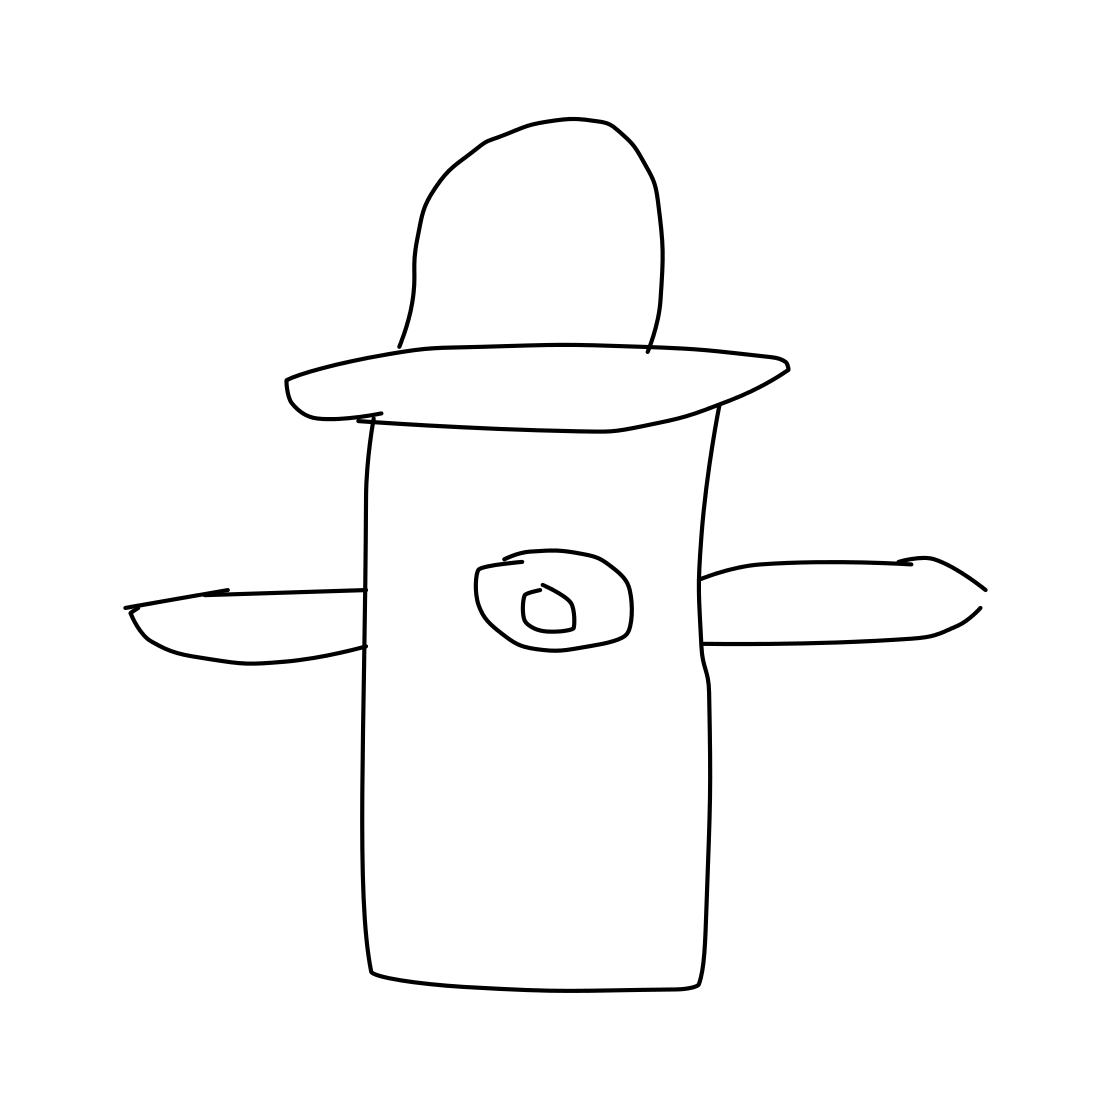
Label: fire hydrant